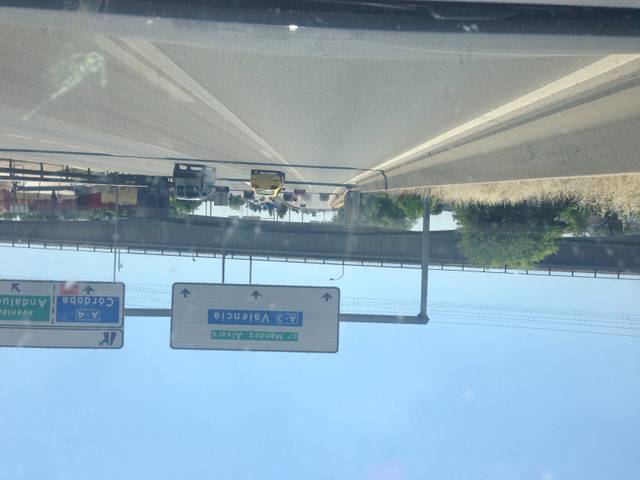
Region: Spain
Coordinates: 40.384, -3.693